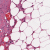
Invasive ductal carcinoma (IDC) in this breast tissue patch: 0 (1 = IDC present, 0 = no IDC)